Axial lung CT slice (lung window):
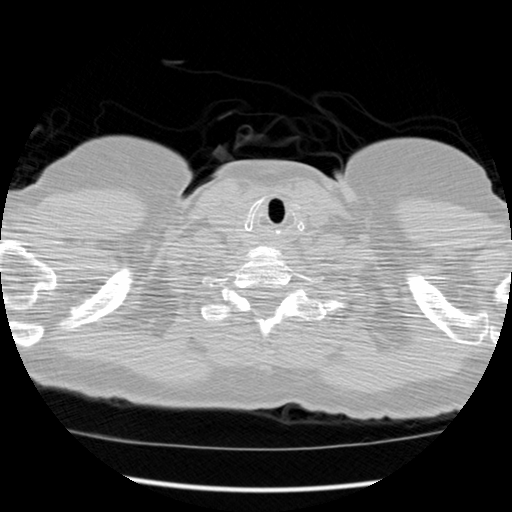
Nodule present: no